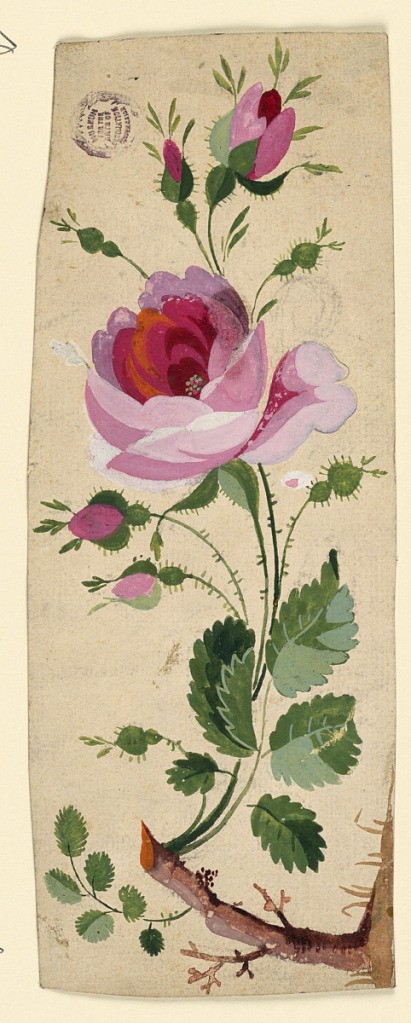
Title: Design for an Embroidered Motif
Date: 1770–1800
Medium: Black chalk, brush and gouache on strong paper
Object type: Drawing
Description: Rose boughs grow from a tree trunk